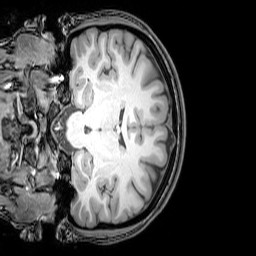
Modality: T1w
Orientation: coronal
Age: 20
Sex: female
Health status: healthy
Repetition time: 0.081 s
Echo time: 0.037 s